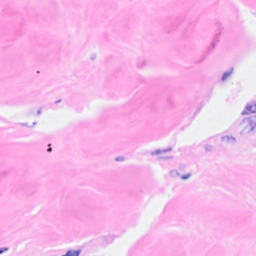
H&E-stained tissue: Breast